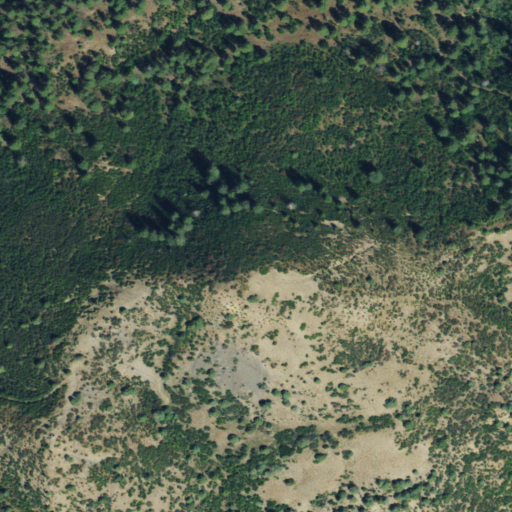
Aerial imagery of mountain in Colorado named Serviceberry Mountain containing shrub, evergreen forest, deciduous forest, and mixed forest